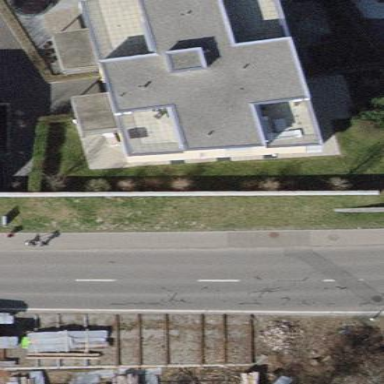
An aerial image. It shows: Apartment building with flat roof.